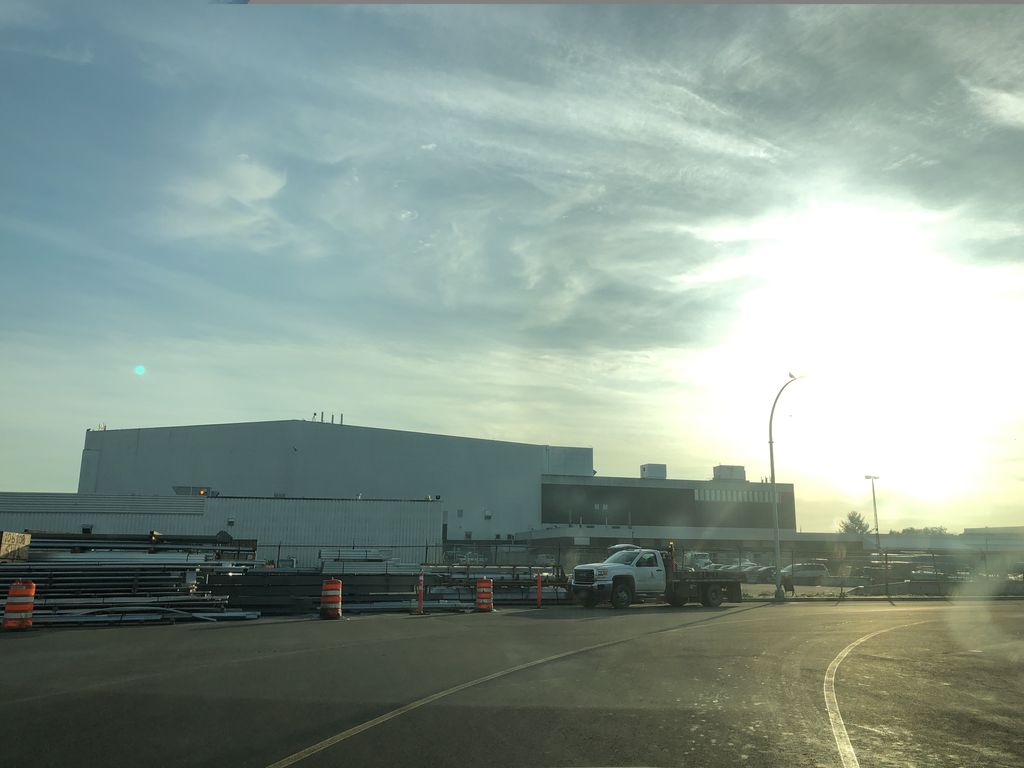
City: vancouver